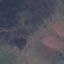
Land use / land cover: HerbaceousVegetation